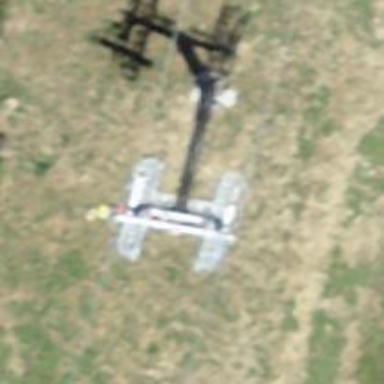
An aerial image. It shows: Pylon used for aerialway.